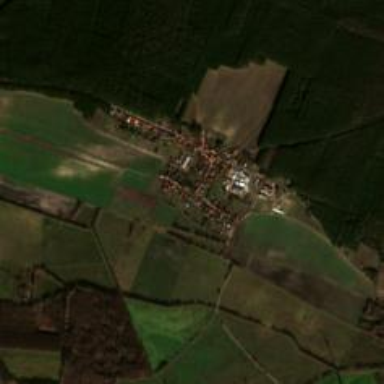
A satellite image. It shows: Village area.